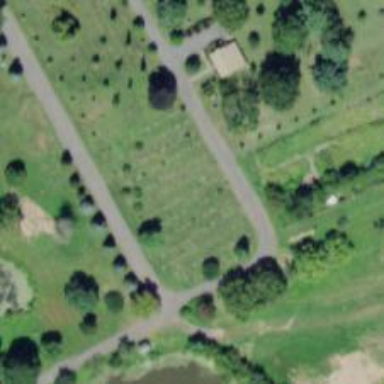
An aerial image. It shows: Crematorium.